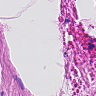
Metastatic tissue present: no